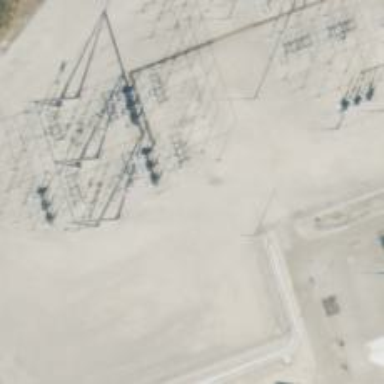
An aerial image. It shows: Switch used for power control.